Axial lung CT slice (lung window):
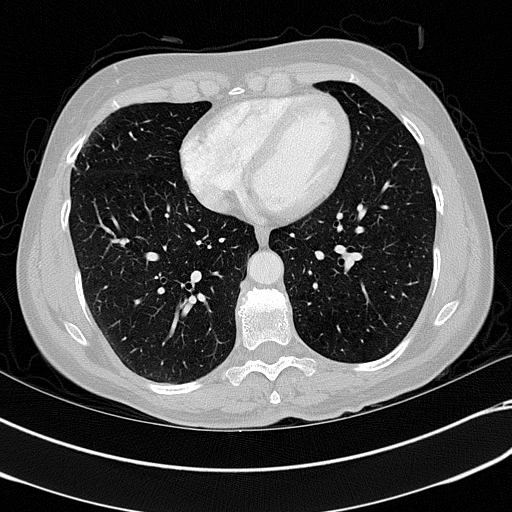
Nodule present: no